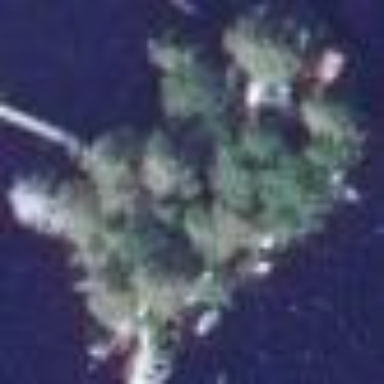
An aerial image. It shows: Islet.